Question: I have the below script. It is not rendering the 2006 data. Is there a problem with my script? (Data: UN's Millenium Development Goals, not all values have data)
'''
<html>
<head>
<script type="text/javascript" src="https://www.google.com/jsapi"></script>
<script type="text/javascript">
google.load("visualization", "1", { packages: ["corechart"] });
google.setOnLoadCallback(drawChart);
function drawChart() {
var data = new google.visualization.DataTable();
data.addColumn('string', 'Year');
data.addColumn('number', 'Afghanistan');
data.addColumn('number', 'India');
data.addRow(["1993", null, 61.9]);
data.addRow(["1999", null, 65.1]);
data.addRow(["2000", 36.9, 61.8]);
data.addRow(["2003", 16.1, null]);
data.addRow(["2006", null, 74.2]);
new google.visualization.AreaChart(document.getElementById('chart_div')).draw(data, {
curveType: "function"
, width: 768, height: 908
, title: 'Target 5.B: Achieve, by 2015, universal access to reproductive health. Antenatal care coverage, at least 1 visit.'
, vAxis: { title: 'Percent' }
});
}
</script>
</head>
<body>
<div id='chart_div'></div>
</body>
</html>
'''

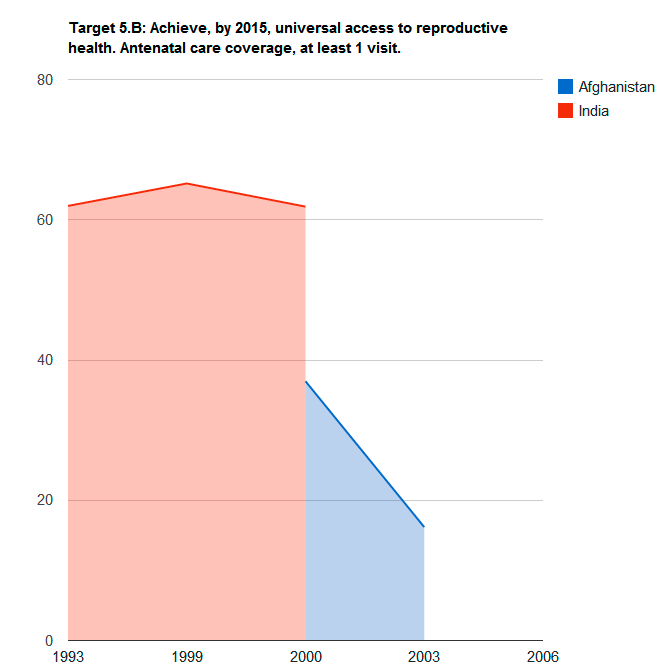
Answer: The 'AreaChart' appears not to draw anything if a data point doesn't have any values in the data points next to it. With nulls (or the edge of the graph) on both sides of any data point, the area would be of width 0. I'd say this is a bug with the chart API (it should really draw an area of width 1 in this case), which you may want to file <URL>.
In the meantime, you may want to use a different chart type. Would a scatter plot be appropriate? It would have the advantage of not showing a potentially misleading line between data points. For example, in the current plot the plotted line may not match the real shape of the data, since your data is sparse. Say there was a spike and then a drop in the blue data between 2001 and 2003- the area chart type appears to tell a different story (a straight slope), while a scatter plot would not tell any false stories between the data you do have.